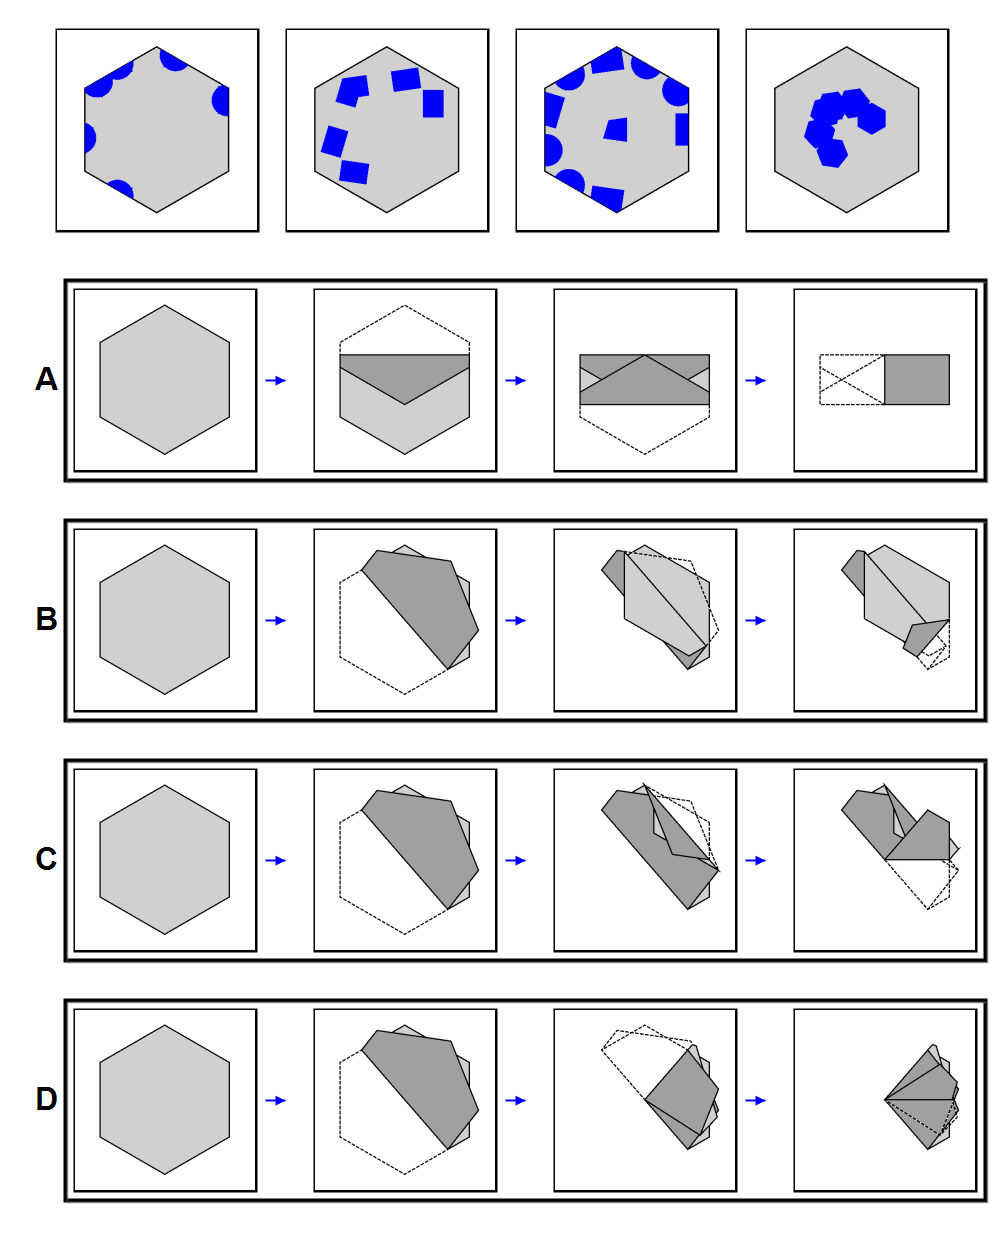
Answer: D